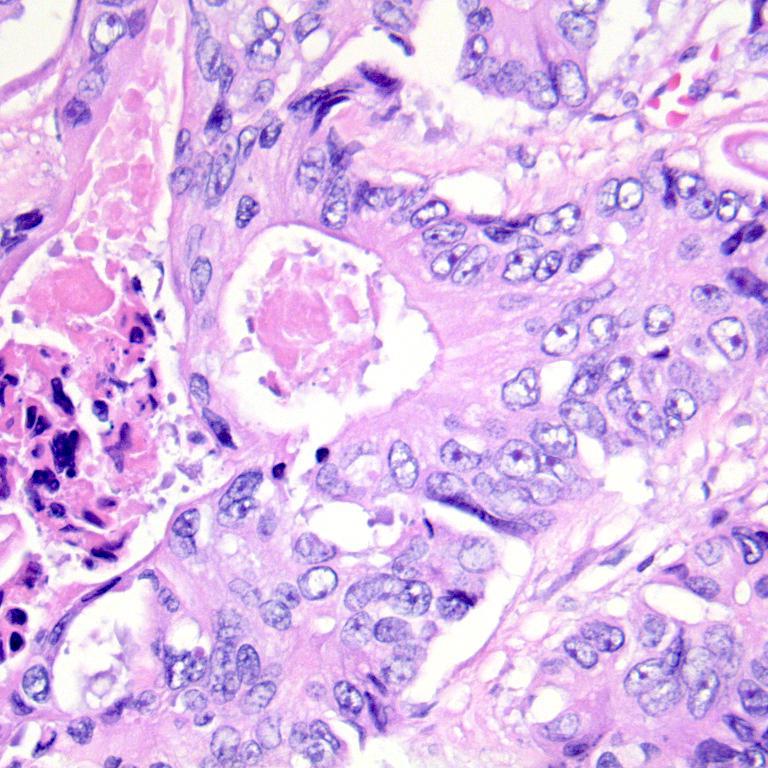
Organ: colon
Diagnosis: adenocarcinomas